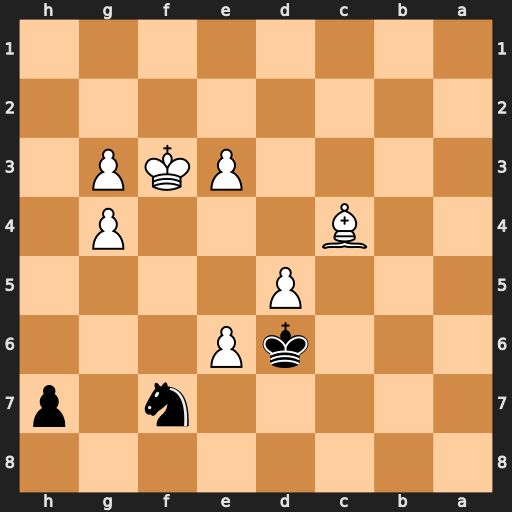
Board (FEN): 8/5n1p/3kP3/3P4/2B3P1/4PKP1/8/8
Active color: b
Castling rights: -
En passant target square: -
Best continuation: Ne5+ Kf4 Nxc4 e4 Ke7